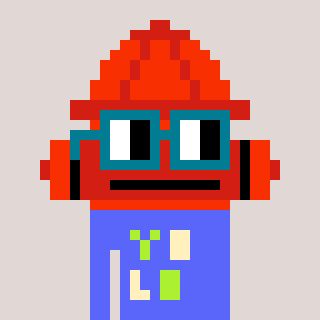
a pixel art character with square dark green glasses, a fire hydrant-shaped head and a purple-colored body on a warm background